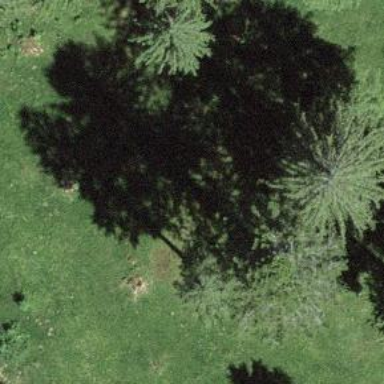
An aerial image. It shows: Beautiful woodland area.